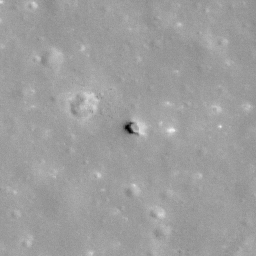
Pit: Kepler 2
Host crater: Kepler
Host type: impact_melt
Lunar coordinates: latitude 8.272, longitude 322.025